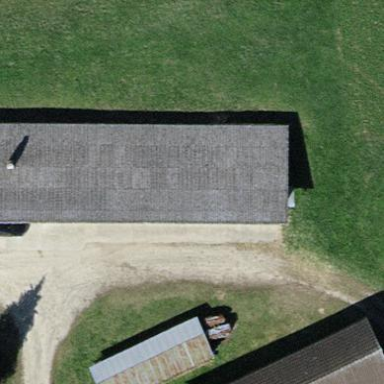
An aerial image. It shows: Gabled roof on farm auxiliary building.